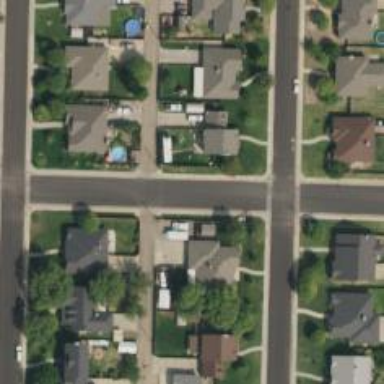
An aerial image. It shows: Alley classified as service road.